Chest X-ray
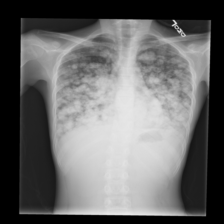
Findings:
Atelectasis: negative
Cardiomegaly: negative
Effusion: negative
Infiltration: negative
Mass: negative
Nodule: negative
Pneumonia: negative
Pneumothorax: negative
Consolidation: negative
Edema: negative
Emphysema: negative
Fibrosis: negative
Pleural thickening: negative
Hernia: negative